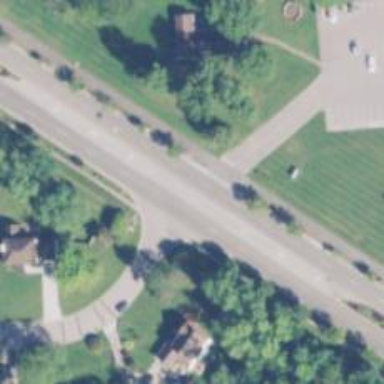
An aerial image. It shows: Secondary road.